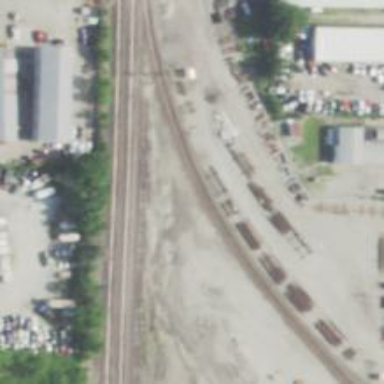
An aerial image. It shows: Abandoned railway.